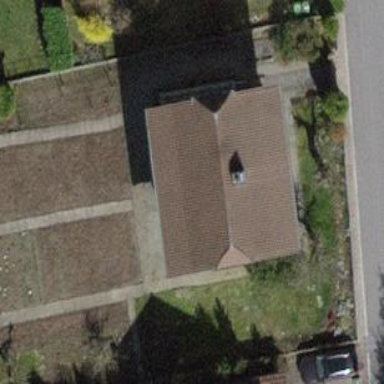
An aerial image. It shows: Building with tiled roof.